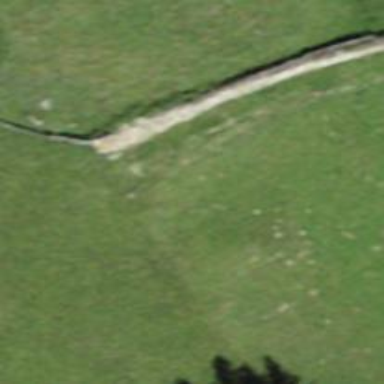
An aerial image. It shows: Fence.